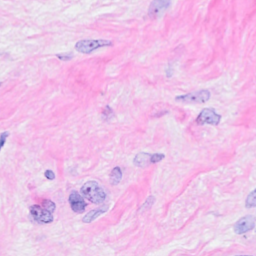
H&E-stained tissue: Breast